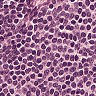
Metastatic tissue present: no